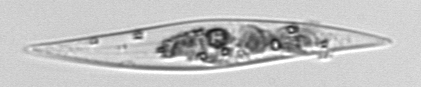
Label: Pleurosigma